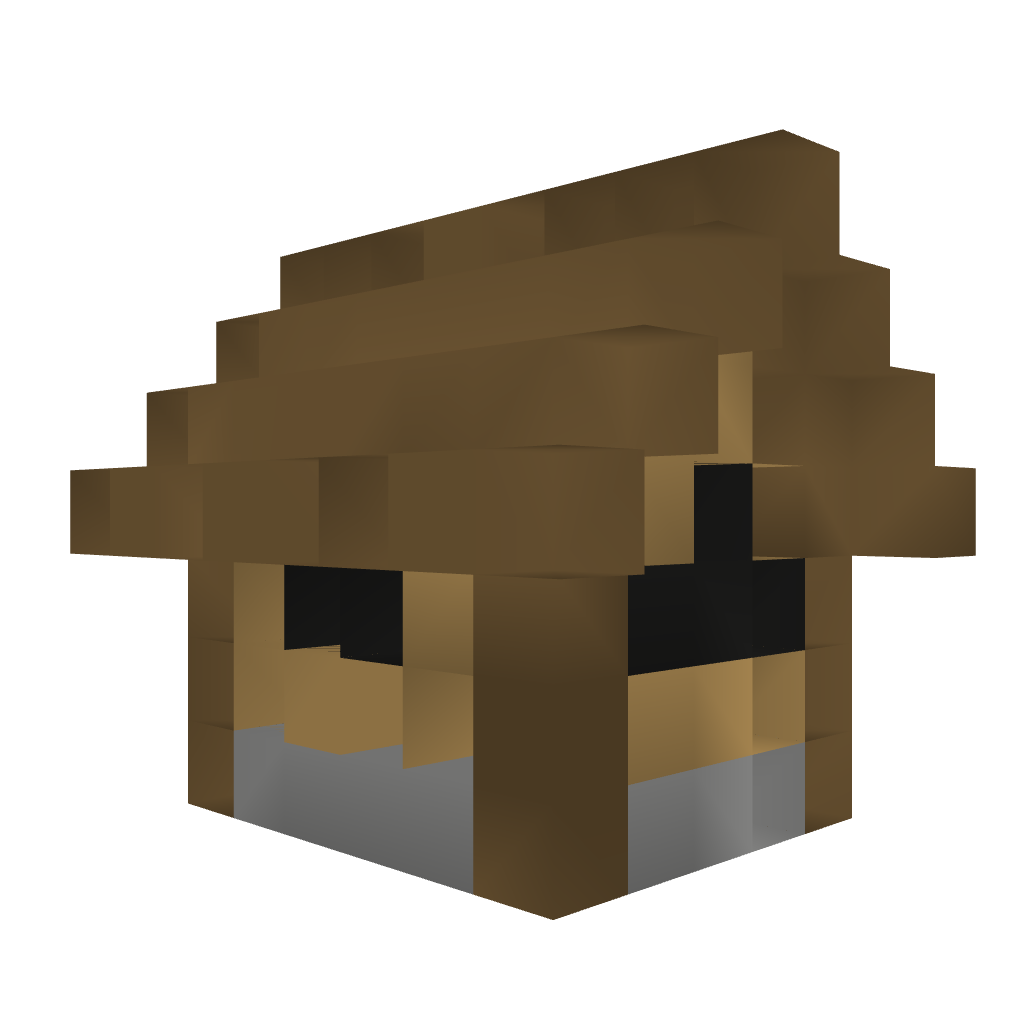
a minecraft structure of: pig house